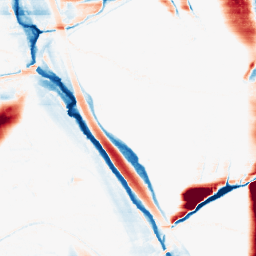
Category: morphological
Decomposition family: morphological_rect
Decomposition parameters: operation: average
width: 50
height: 5
Upsampling method: sinc_hamming
Upsampling parameters: scale: 2
kernel_size: 4
Upsampling scale: 2